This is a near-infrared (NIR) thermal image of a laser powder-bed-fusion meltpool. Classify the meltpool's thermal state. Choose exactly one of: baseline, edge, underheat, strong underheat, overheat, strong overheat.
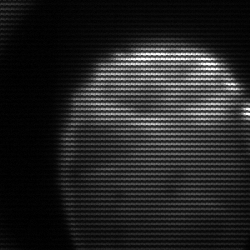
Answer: edge